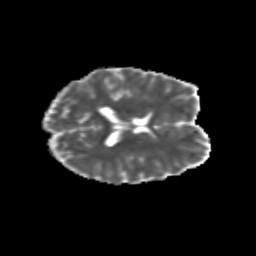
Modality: MD
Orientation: axial
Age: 21
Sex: female
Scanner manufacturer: siemens
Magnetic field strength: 3 T
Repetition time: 3.5 s
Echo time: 0.113 s